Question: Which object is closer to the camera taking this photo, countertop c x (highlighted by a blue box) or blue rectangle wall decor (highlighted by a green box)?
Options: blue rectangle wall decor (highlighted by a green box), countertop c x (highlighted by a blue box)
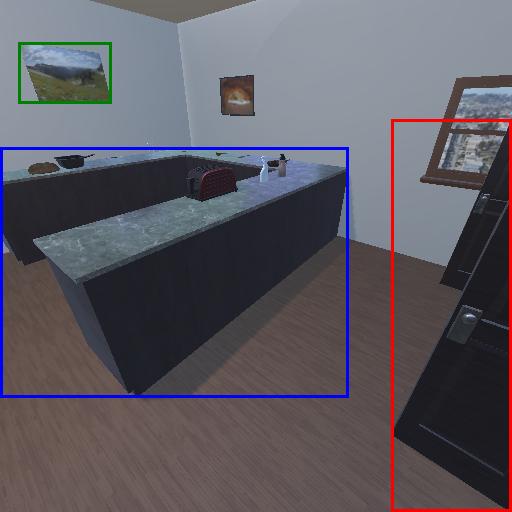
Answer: blue rectangle wall decor (highlighted by a green box)